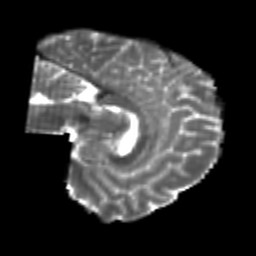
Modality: T2w
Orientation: sagittal
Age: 24
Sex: male
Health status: healthy
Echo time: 0.074 s